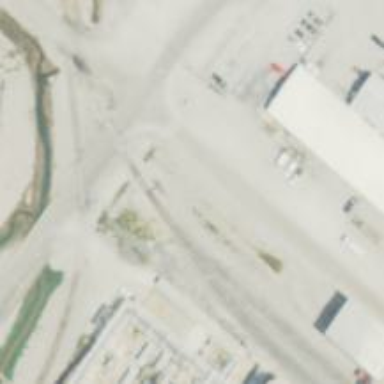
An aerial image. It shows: Rail spur service.